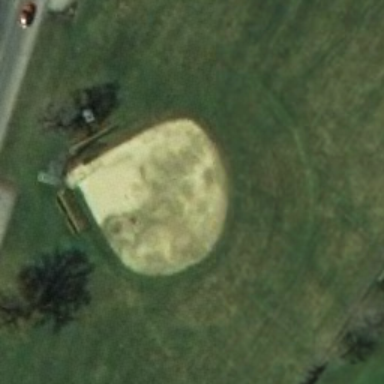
This is a old baseball diamond .